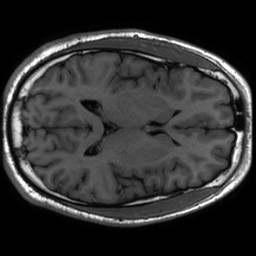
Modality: inplaneT1
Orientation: axial
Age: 20
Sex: male
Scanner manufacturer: ge
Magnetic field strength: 3 T
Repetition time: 2.597 s
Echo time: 0.02273 s